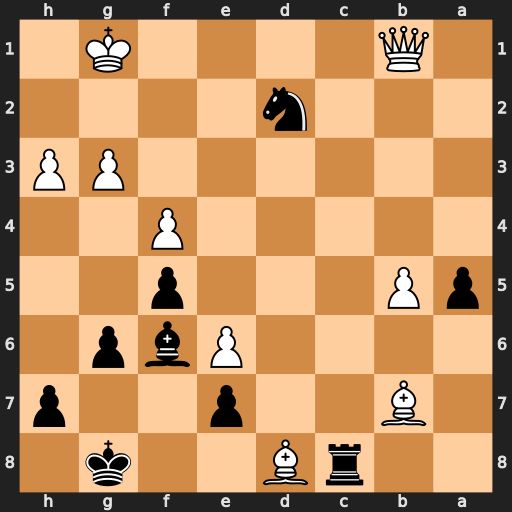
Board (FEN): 2rB2k1/1B2p2p/4Pbp1/pP3p2/5P2/6PP/3n4/1Q4K1
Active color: b
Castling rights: -
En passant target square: -
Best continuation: Nxb1 Bxc8 a4